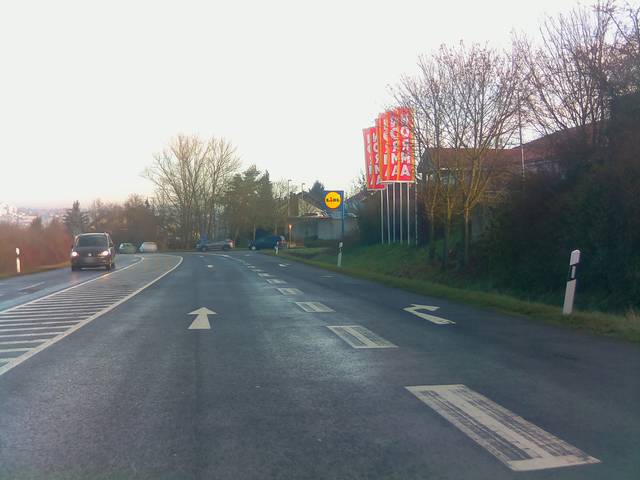
Region: Germany
Coordinates: 49.772, 9.867